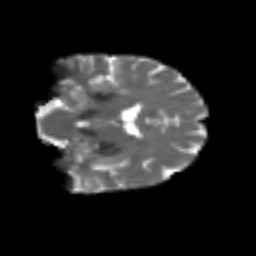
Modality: T2w
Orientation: coronal
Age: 63
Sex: female
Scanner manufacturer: siemens
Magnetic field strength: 3 T
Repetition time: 4.987 s
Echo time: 0.0792 s